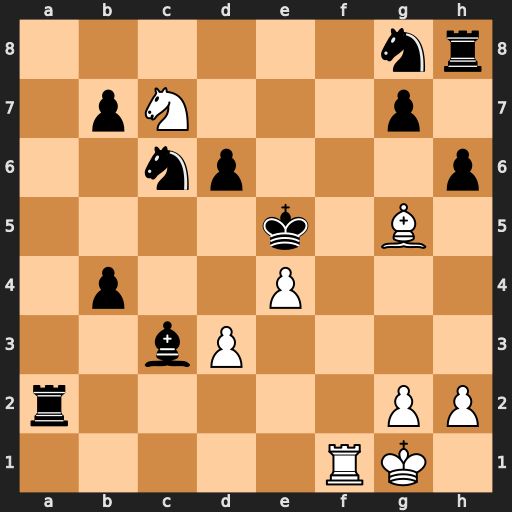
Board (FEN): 6nr/1pN3p1/2np3p/4k1B1/1p2P3/2bP4/r5PP/5RK1
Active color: w
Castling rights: -
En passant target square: -
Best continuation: Rf5+ Kd4 Rd5#